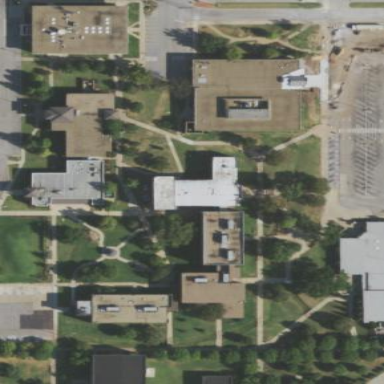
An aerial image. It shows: University building.